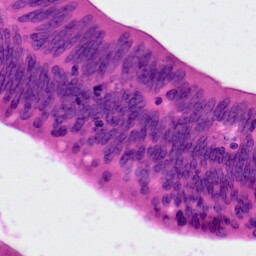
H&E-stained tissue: Colon